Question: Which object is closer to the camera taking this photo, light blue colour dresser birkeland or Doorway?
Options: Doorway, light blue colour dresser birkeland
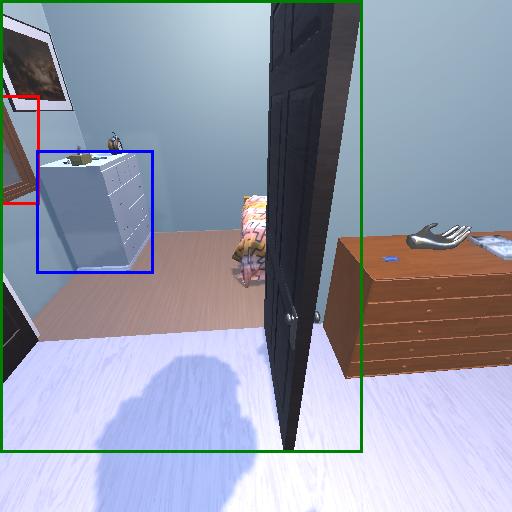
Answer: Doorway